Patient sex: M
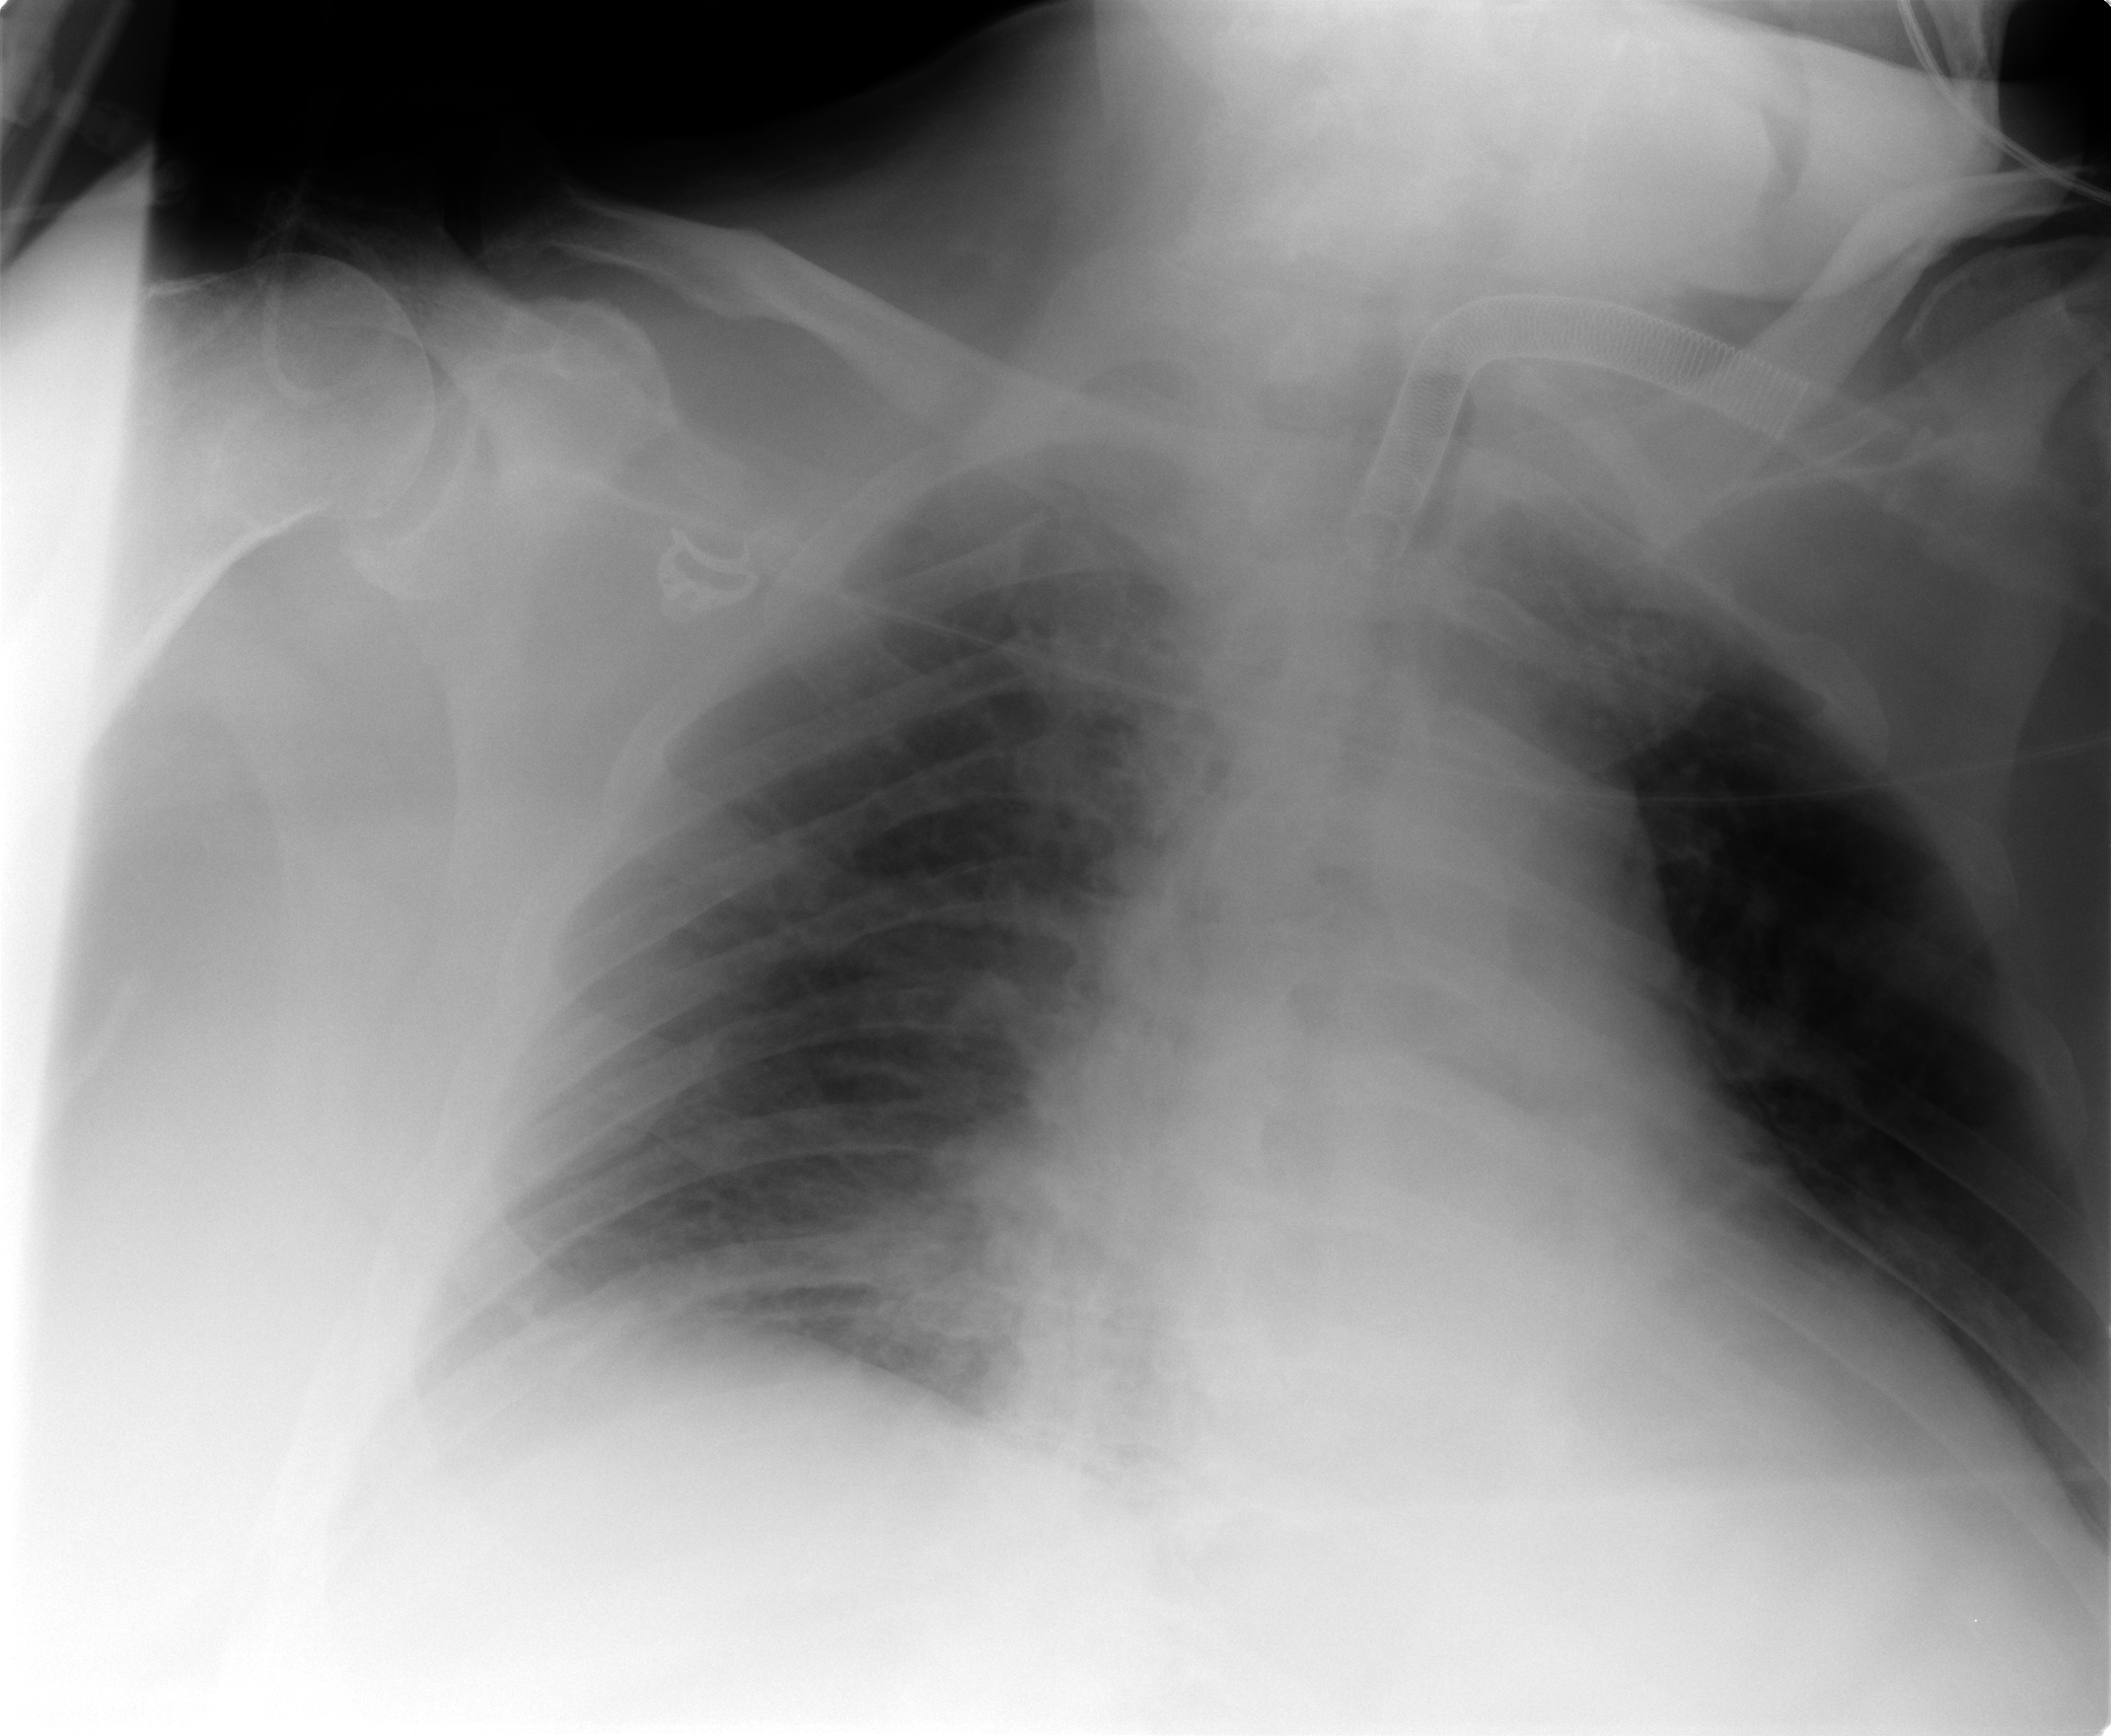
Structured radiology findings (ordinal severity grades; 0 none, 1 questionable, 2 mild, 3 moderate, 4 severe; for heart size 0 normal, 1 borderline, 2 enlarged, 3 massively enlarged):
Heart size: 2
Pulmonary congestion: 3
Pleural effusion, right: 2
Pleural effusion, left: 1
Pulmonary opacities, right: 1
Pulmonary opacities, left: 0
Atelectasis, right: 2
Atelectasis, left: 2